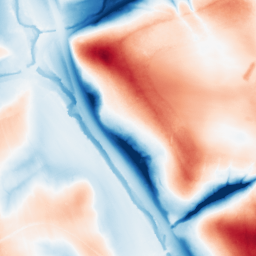
Category: trend_removal
Decomposition family: local_polynomial
Decomposition parameters: window_size: 101
degree: 2
Upsampling method: quadratic
Upsampling parameters: scale: 2
Upsampling scale: 2